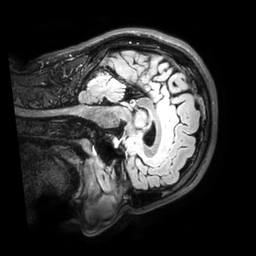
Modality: FLAIR
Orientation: sagittal
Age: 23
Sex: male
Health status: healthy
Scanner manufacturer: philips
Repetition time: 4.8 s
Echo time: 0.2812 s